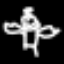
Label: angel